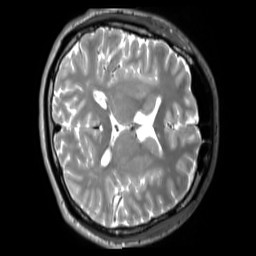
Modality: T2w
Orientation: axial
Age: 23
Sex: male
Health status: ill
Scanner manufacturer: siemens
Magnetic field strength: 3 T
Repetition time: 2.8 s
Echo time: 0.326 s